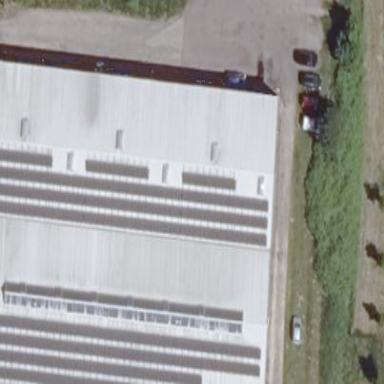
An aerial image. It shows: Commercial building with gabled roof.